Field crop: maize
Growth stage: 1
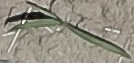
Species: sorghum